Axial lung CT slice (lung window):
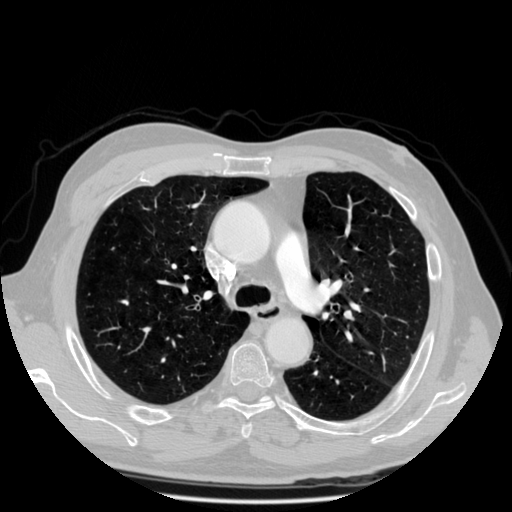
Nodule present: no